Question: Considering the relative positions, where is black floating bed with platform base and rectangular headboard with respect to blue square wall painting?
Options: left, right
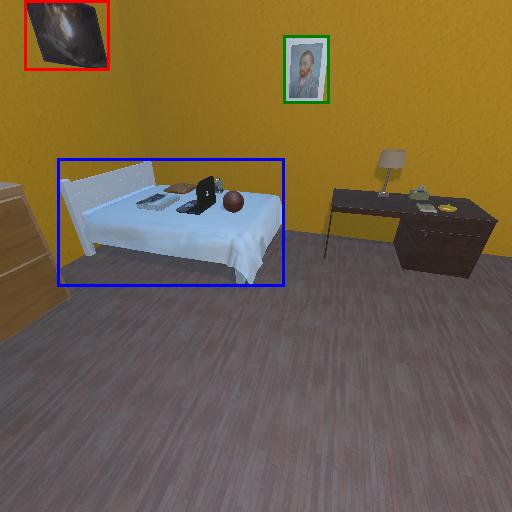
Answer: left